Aerial crown-view tile of a tropical tree (Barro Colorado Island, Panama), acquired 20250818:
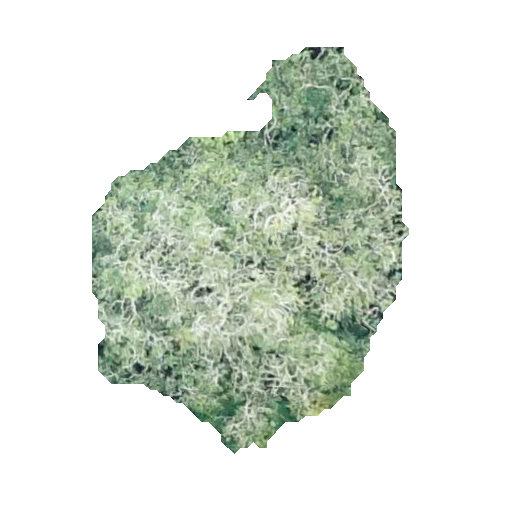
Species: Guapira myrtiflora
GBIF accepted scientific name: Guapira myrtiflora
Crown area: 122.033 m²